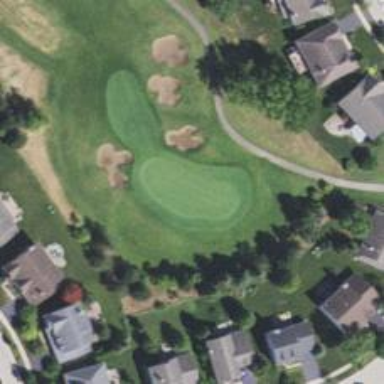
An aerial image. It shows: Golf hole.